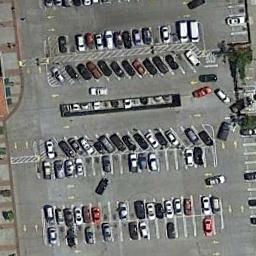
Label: parking_lot